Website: macys
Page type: account-selection
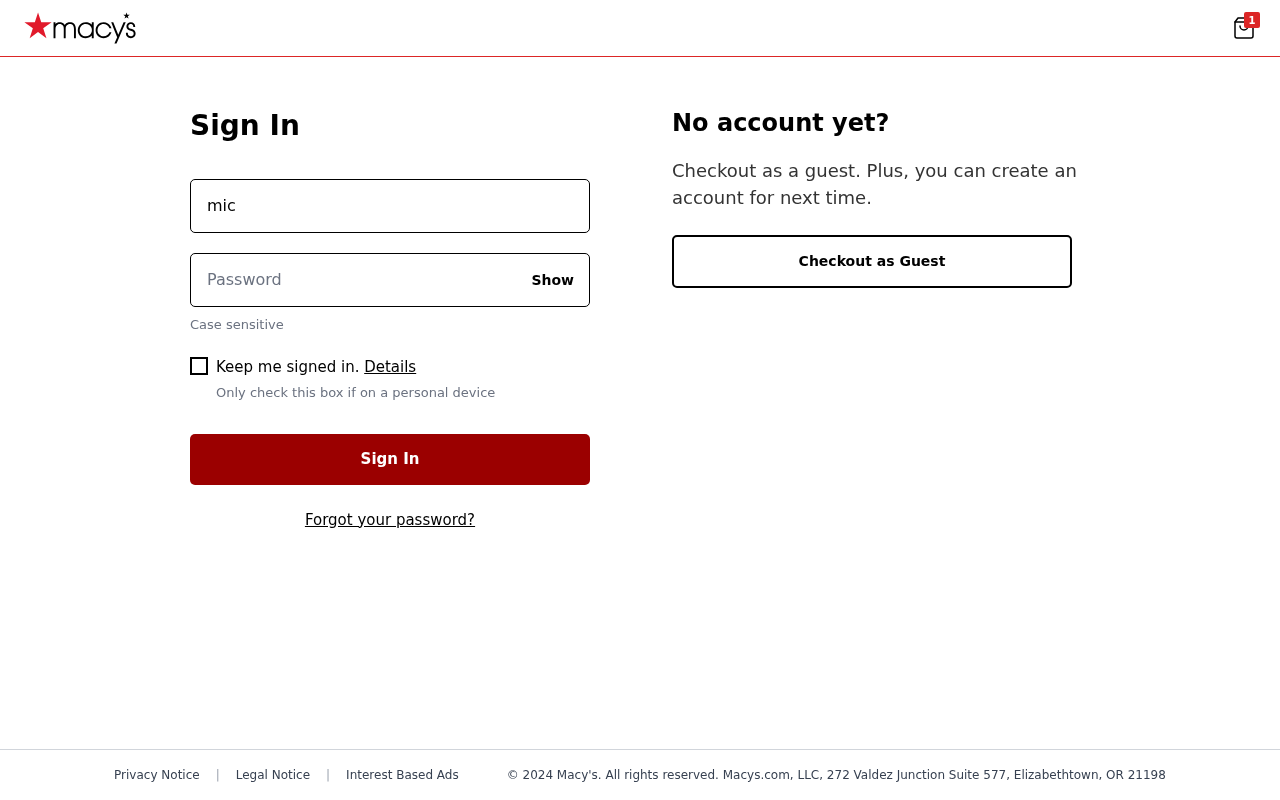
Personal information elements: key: PII_LOGIN_USERNAME
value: michelle1740
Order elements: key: ORDER_NUM_ITEMS
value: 1